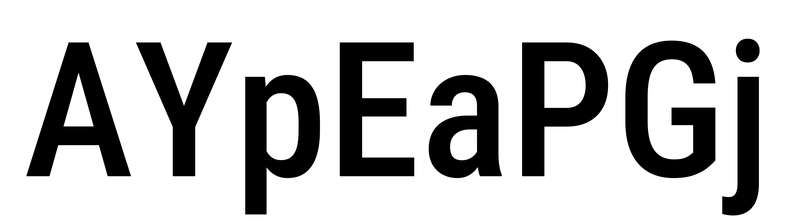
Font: Roboto_Condensed_Medium